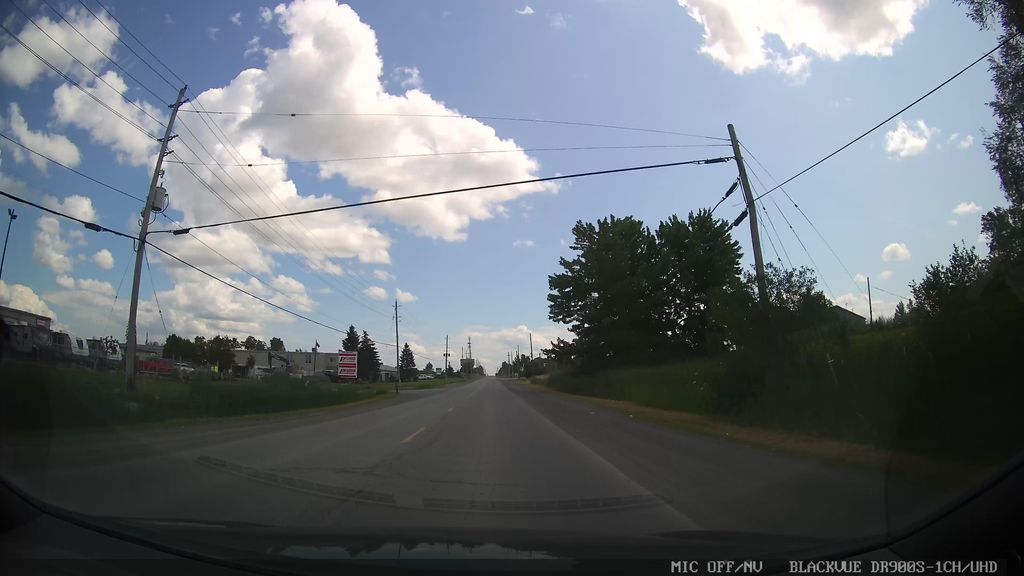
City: ottawa-gatineau